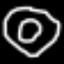
Label: donut